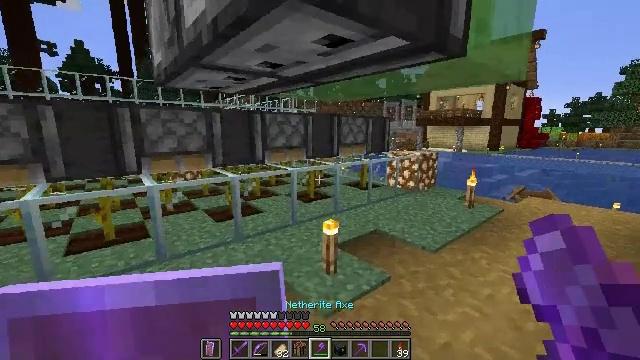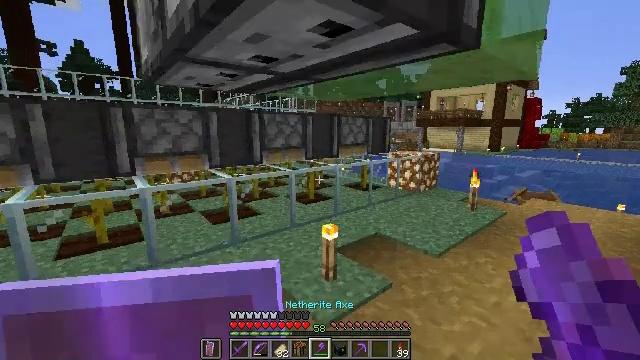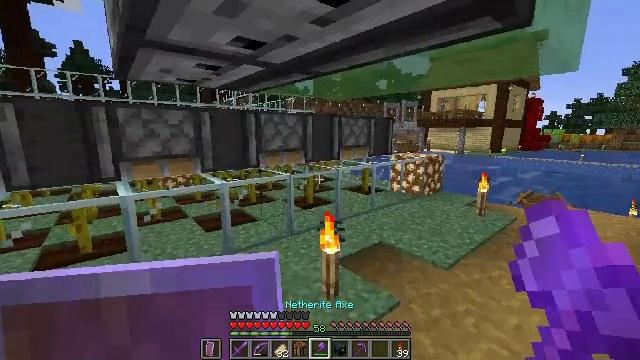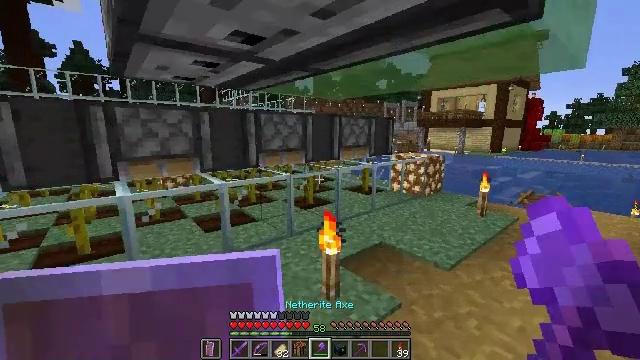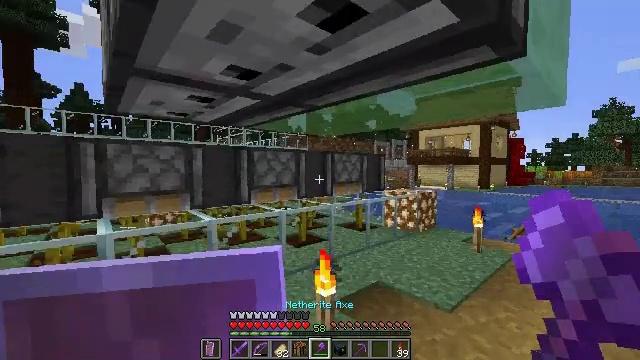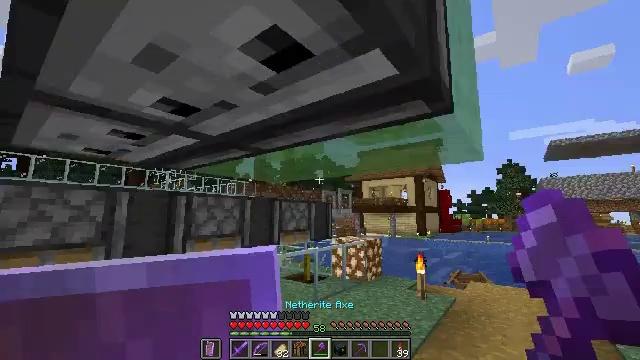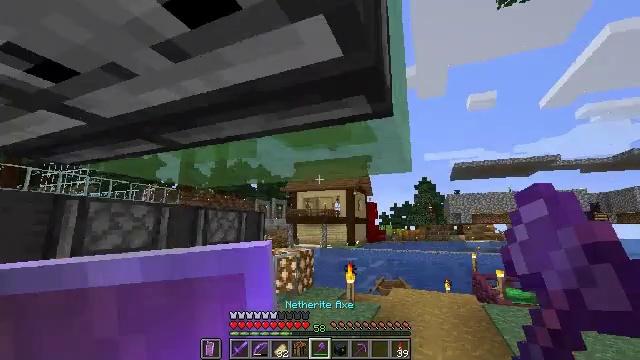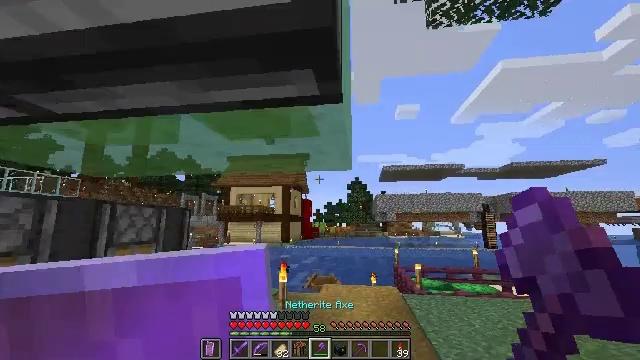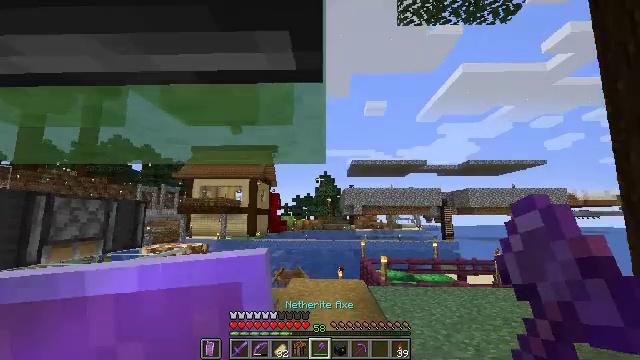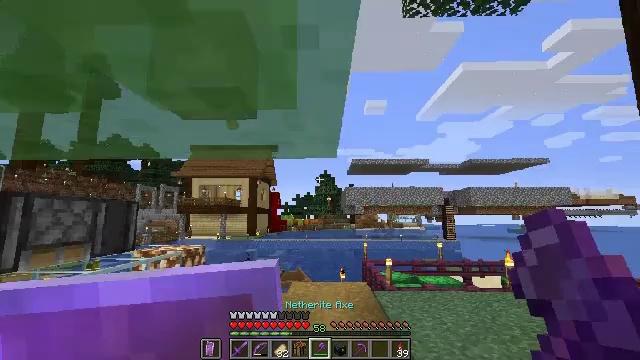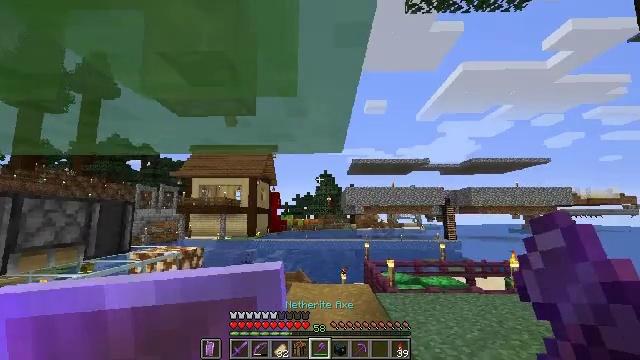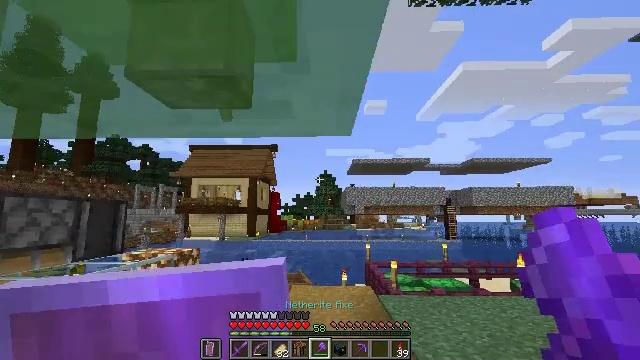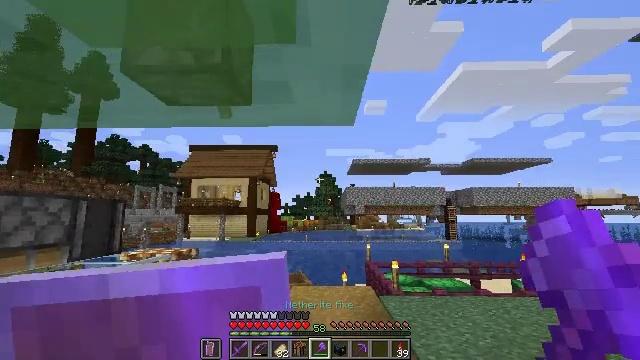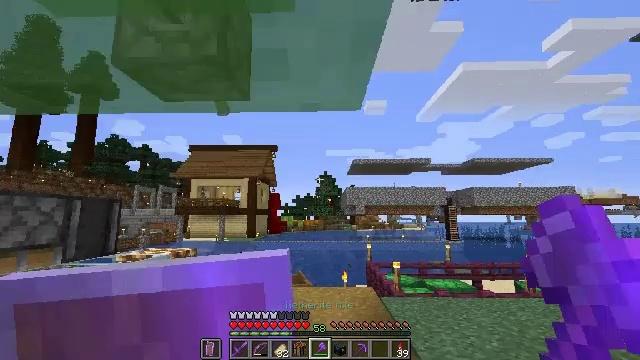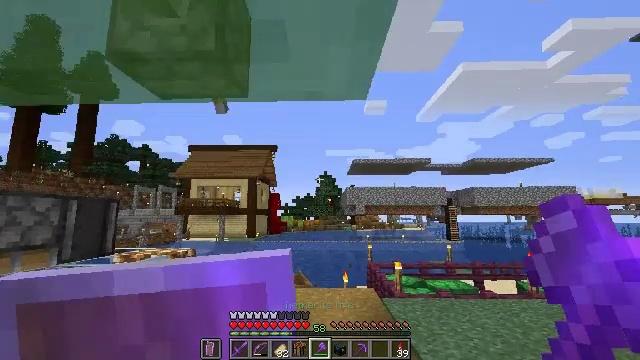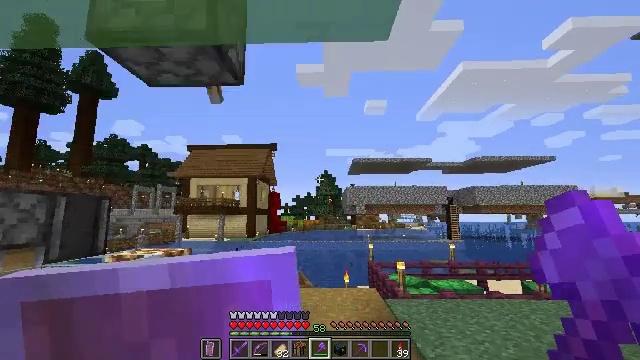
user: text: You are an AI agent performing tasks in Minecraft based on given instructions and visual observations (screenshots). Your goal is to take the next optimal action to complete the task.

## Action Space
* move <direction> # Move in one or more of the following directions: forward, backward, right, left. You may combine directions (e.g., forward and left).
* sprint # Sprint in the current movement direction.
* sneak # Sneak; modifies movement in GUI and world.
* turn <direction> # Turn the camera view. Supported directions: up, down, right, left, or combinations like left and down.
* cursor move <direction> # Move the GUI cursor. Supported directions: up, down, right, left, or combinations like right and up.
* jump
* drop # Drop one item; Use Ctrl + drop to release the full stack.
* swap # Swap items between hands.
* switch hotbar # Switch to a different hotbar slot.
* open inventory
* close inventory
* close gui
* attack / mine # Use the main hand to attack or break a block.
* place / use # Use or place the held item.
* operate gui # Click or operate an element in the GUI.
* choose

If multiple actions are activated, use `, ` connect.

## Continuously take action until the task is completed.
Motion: motion action
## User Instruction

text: Attack the slime block to pick it up.
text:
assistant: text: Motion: move forward
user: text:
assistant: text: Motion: no_op
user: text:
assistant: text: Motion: no_op
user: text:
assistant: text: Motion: turn right and up
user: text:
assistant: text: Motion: move forward, turn right and up
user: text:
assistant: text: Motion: move forward, turn right and up
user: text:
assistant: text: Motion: move forward, turn right
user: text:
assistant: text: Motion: move forward, turn right and down
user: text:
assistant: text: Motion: move forward
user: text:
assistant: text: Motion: move forward
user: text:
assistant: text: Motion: move forward
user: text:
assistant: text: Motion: no_op
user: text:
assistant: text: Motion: move forward
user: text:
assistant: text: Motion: move forward
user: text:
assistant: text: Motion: move forward
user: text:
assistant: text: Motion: move forward, turn down
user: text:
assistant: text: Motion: move forward, turn left and down
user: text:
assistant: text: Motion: move forward, turn down
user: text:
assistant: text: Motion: move forward
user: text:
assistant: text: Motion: move forward, sprint
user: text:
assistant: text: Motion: move forward, sprint
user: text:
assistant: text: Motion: move forward, sprint
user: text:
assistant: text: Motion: move forward, sprint
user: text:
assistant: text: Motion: move forward, sprint
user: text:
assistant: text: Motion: move forward, sprint
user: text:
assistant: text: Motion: move forward, sprint
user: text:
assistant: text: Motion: move forward, sprint
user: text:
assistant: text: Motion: move forward, sprint, turn left
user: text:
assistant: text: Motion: move forward, sprint, turn left and up
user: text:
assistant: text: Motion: move forward, sprint, turn left and up